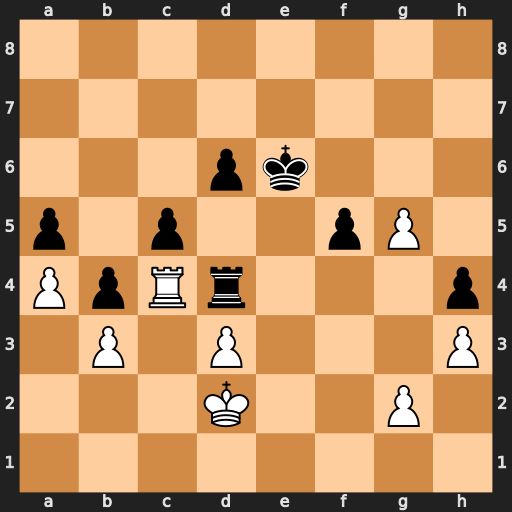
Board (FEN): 8/8/3pk3/p1p2pP1/PpRr3p/1P1P3P/3K2P1/8
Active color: w
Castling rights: -
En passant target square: -
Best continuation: Rxd4 cxd4 Ke2 Kf7 Kf3 Kg6 Kf4